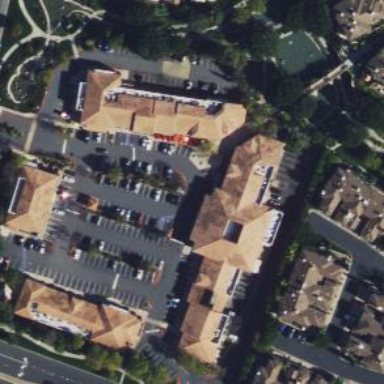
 featuring clock tower in the southwest corner."